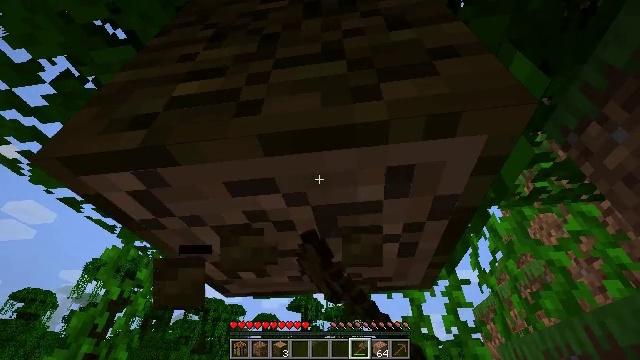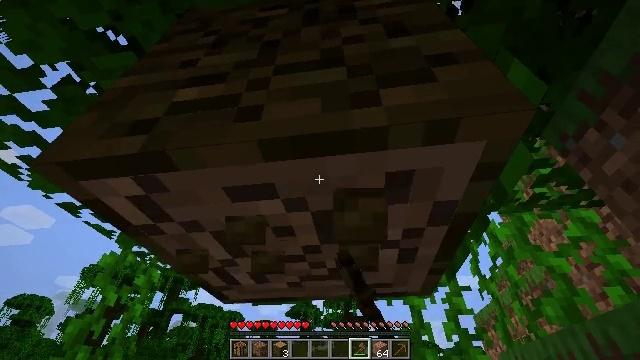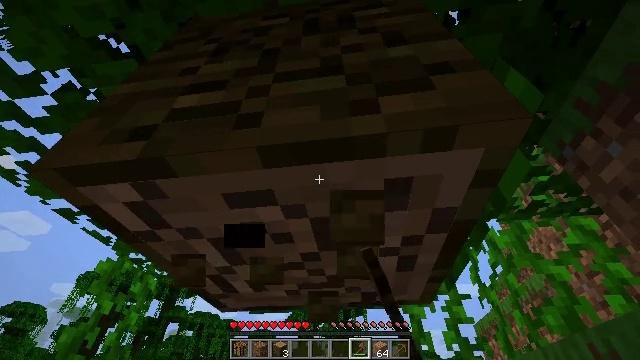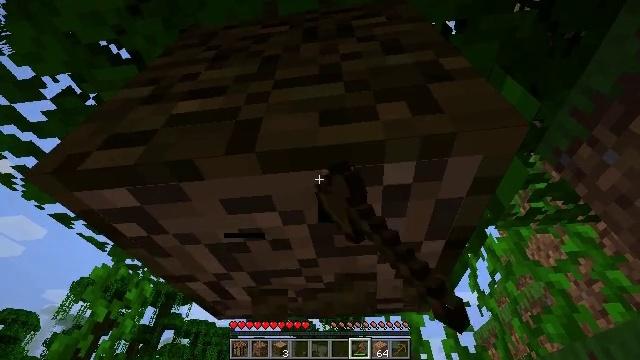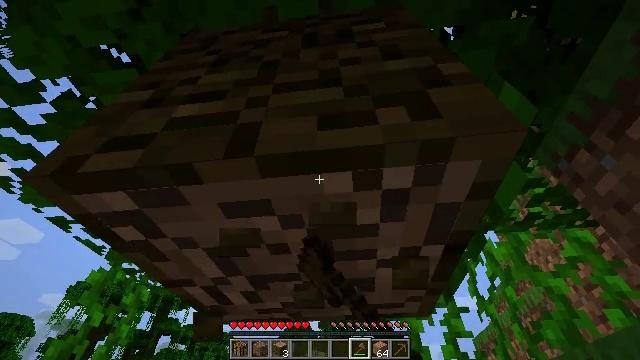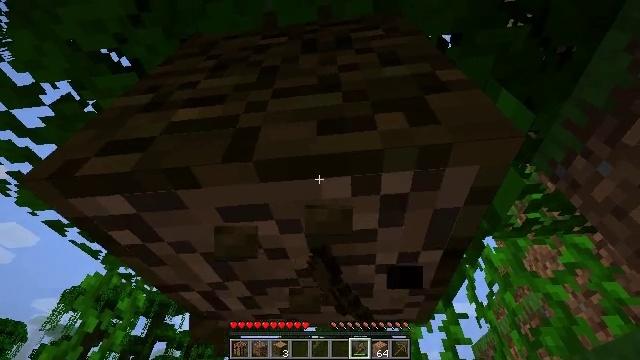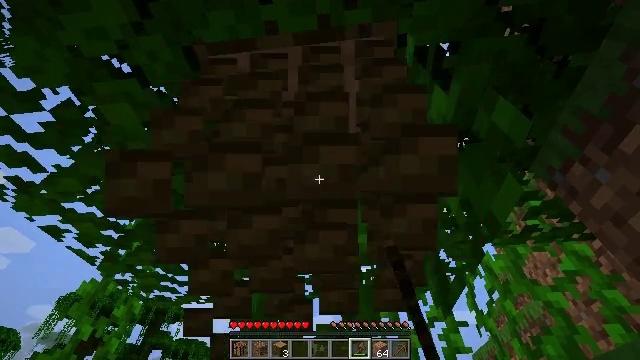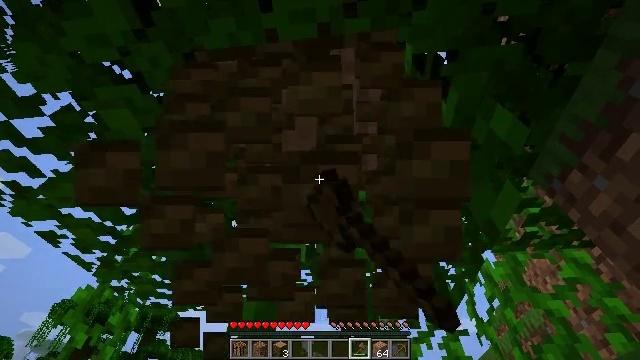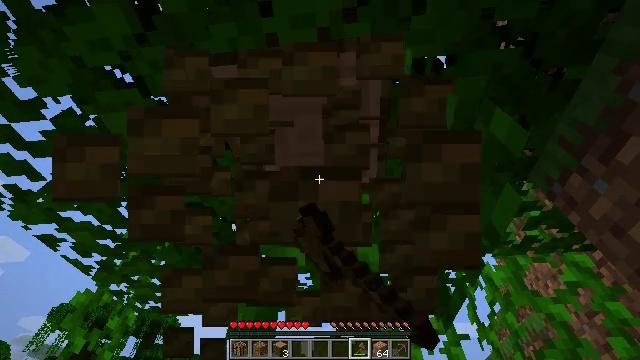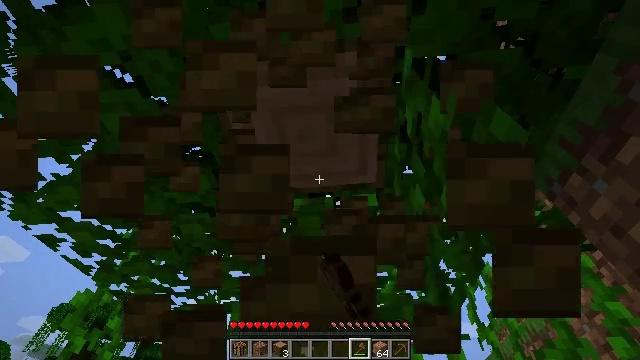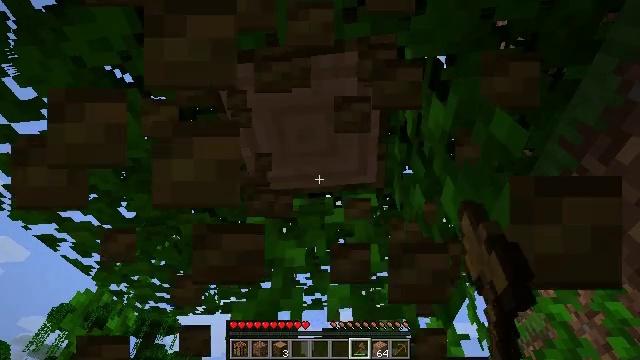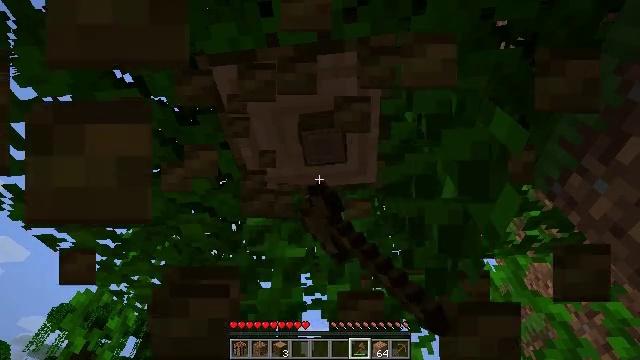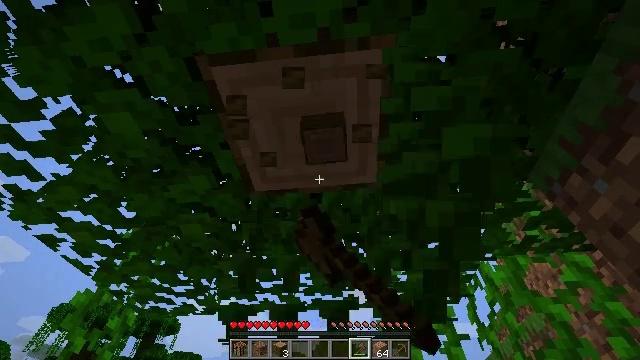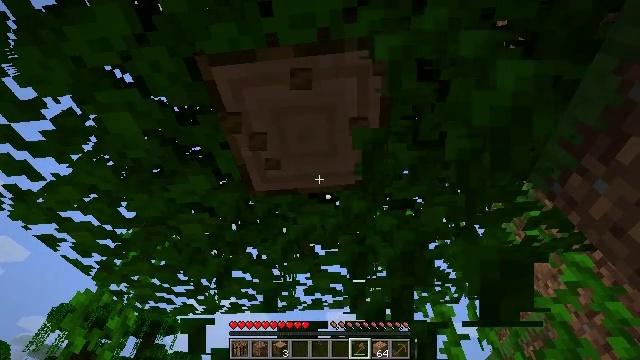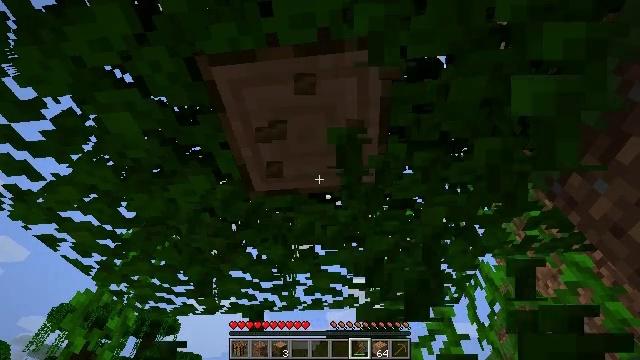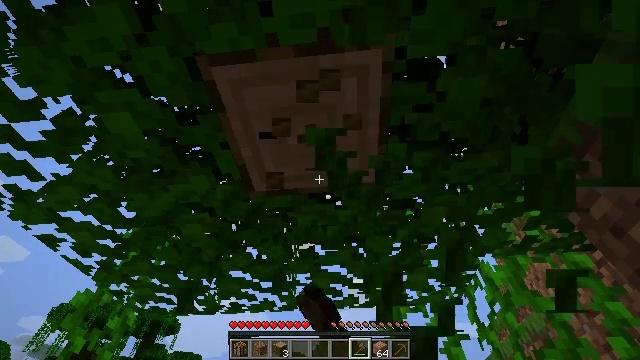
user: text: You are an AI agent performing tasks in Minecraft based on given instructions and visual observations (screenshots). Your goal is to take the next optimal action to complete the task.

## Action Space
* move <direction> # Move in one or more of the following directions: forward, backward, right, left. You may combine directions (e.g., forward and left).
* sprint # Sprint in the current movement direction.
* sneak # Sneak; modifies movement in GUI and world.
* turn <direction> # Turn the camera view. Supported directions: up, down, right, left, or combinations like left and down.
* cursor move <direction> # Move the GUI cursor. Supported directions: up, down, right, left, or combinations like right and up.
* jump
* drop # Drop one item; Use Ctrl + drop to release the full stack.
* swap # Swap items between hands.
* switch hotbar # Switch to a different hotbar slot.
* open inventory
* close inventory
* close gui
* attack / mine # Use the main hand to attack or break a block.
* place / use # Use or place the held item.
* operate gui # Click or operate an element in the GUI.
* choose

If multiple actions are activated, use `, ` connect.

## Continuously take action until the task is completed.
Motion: motion action
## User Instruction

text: Mine the jungle log in the rainforest biome.
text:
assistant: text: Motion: turn up, attack / mine
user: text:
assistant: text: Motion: turn up, attack / mine
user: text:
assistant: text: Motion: turn up, attack / mine
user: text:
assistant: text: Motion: attack / mine
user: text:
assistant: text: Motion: turn up, attack / mine
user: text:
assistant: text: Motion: turn up, attack / mine
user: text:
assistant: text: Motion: turn up, attack / mine
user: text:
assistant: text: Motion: attack / mine
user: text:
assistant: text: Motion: attack / mine
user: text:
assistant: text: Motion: attack / mine
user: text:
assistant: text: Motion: attack / mine
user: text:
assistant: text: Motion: attack / mine
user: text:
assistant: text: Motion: attack / mine
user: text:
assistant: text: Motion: attack / mine
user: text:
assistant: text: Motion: attack / mine
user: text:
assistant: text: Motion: attack / mine
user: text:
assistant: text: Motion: attack / mine
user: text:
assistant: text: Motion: attack / mine
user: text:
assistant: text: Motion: attack / mine
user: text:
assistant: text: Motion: attack / mine
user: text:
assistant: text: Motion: attack / mine
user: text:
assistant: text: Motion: attack / mine
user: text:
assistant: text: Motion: move forward, attack / mine
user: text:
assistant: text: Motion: move forward, turn up, attack / mine
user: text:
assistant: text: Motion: move forward, turn up, attack / mine
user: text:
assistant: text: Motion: move forward, attack / mine
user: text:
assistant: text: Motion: turn up, attack / mine
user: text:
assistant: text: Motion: attack / mine
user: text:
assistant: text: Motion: attack / mine
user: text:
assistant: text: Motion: attack / mine